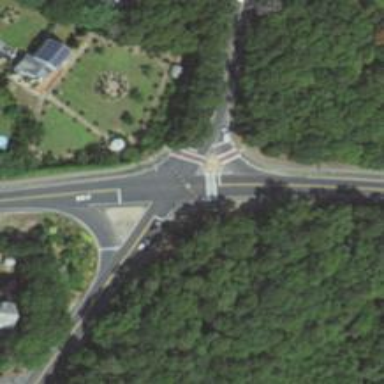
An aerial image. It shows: Crossing on the road.